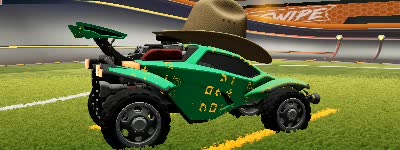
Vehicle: octane